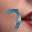
Label: 7